Aerial crown-view tile of a tropical tree (Barro Colorado Island, Panama), acquired 20250317:
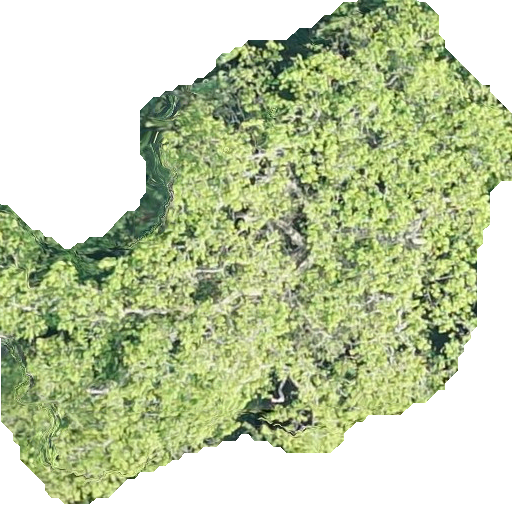
Species: Simarouba amara
GBIF accepted scientific name: Simarouba amara
Crown area: 261.832 m²